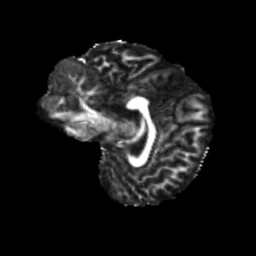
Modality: FA
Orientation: sagittal
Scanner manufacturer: siemens
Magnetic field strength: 3 T
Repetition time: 4 s
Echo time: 0.0594 s